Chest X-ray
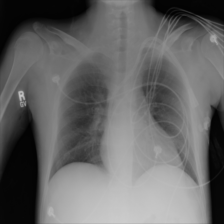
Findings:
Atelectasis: negative
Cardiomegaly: negative
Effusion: negative
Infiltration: negative
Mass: negative
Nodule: negative
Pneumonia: negative
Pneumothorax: negative
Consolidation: negative
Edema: negative
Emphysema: negative
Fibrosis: negative
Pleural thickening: negative
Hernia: negative